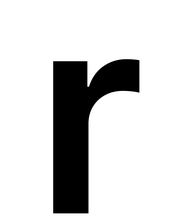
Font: Inter_SemiBold